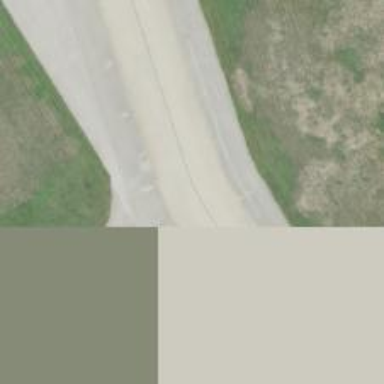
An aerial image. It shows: Image of taxiway at airport.